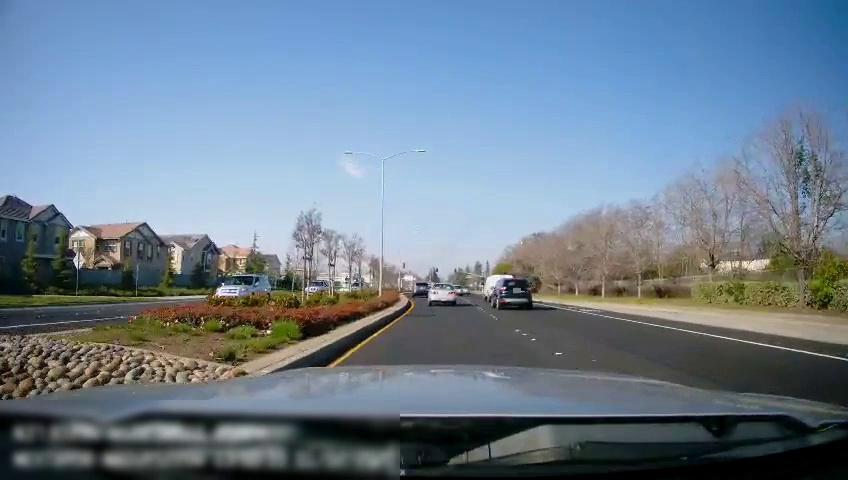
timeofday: Day
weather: Sunny
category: Drivable Space
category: Drivable Space
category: Vehicles | Van
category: Vehicles | SUV
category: Vehicles | Car
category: Vehicles | SUV
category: Vehicles | Car
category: Vehicles | SUV
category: Vehicles | SUV
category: Vehicles | SUV
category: Lanes | Current Lane
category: Lanes | Alternate Lane
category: Lanes | Current Lane
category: Lanes | Opposite Lane
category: Lanes | Opposite Lane